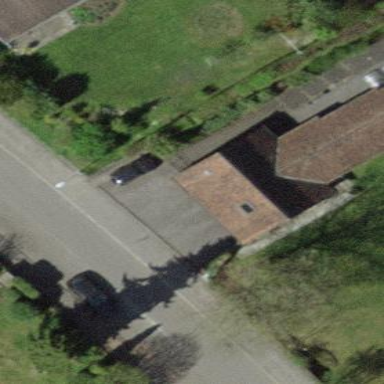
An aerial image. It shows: Gabled garage with roof made of roof tiles.